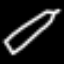
Label: pencil